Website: lowes
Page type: customer-info-address
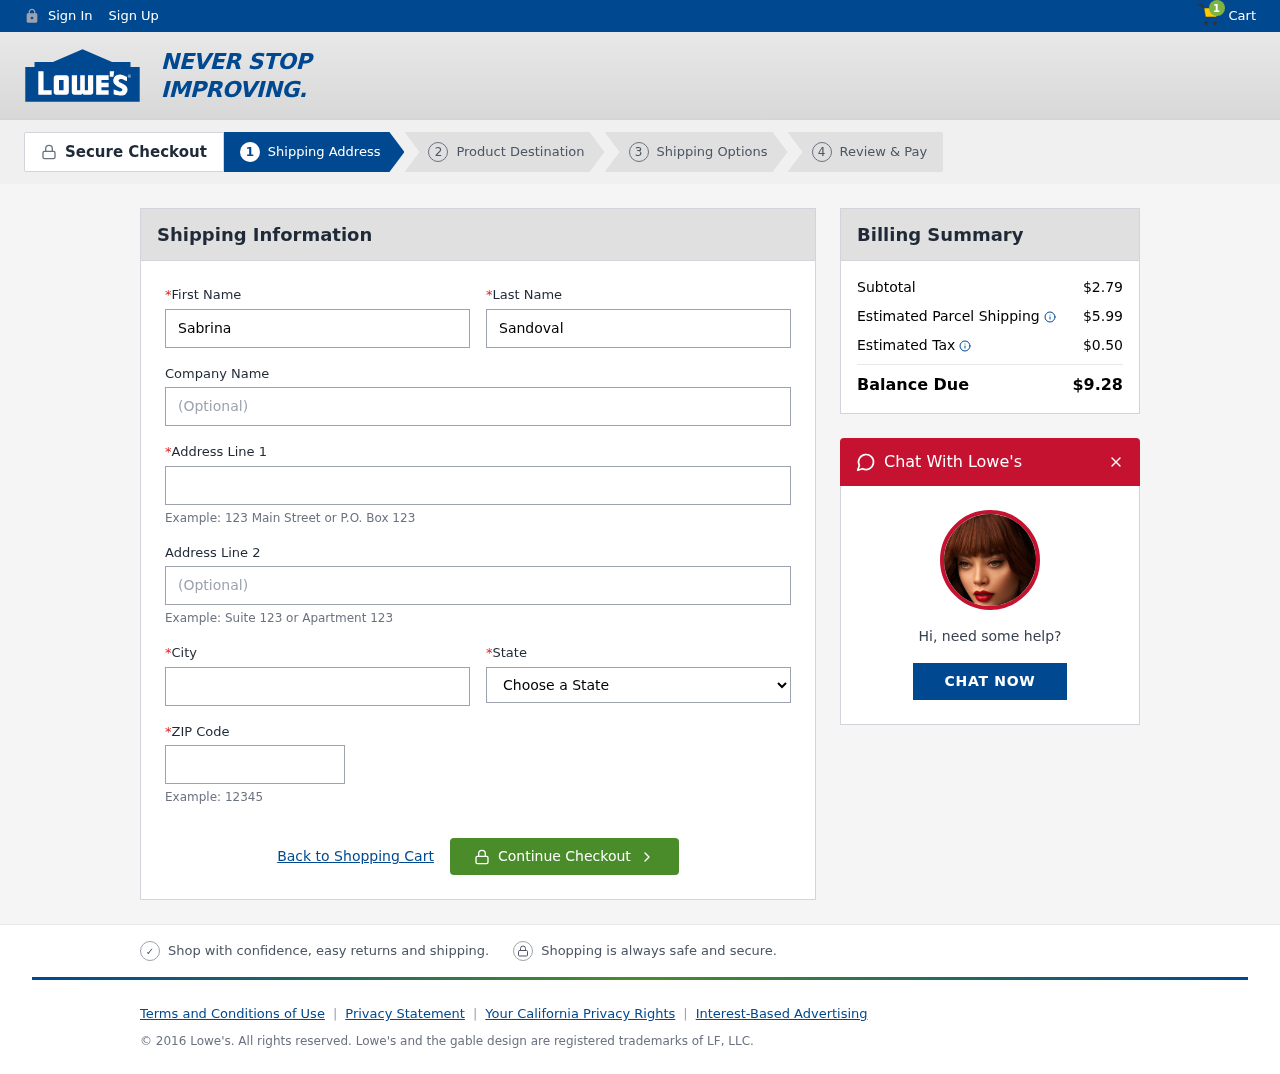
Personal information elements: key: PII_CITY
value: Wigginschester
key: PII_FIRSTNAME
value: Sabrina
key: PII_LASTNAME
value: Sandoval
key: PII_POSTCODE
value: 97085
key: PII_STATE
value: Vermont
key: PII_STREET
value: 82899 James Views
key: PII_STREET2
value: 44207 Fitzpatrick Shoals Suite 618
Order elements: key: ORDER_NUM_ITEMS
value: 1
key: ORDER_SUBTOTAL
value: $2.79
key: ORDER_SHIPPING_COST
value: $5.99
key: ORDER_TAX
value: $0.50
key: ORDER_TOTAL
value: $9.28